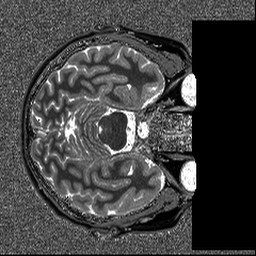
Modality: T1map
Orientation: axial
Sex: female